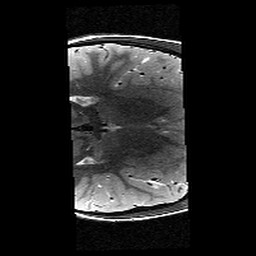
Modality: T2w
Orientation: axial
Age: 10
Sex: female
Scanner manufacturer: siemens
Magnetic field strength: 3 T
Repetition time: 9.23 s
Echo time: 0.067 s